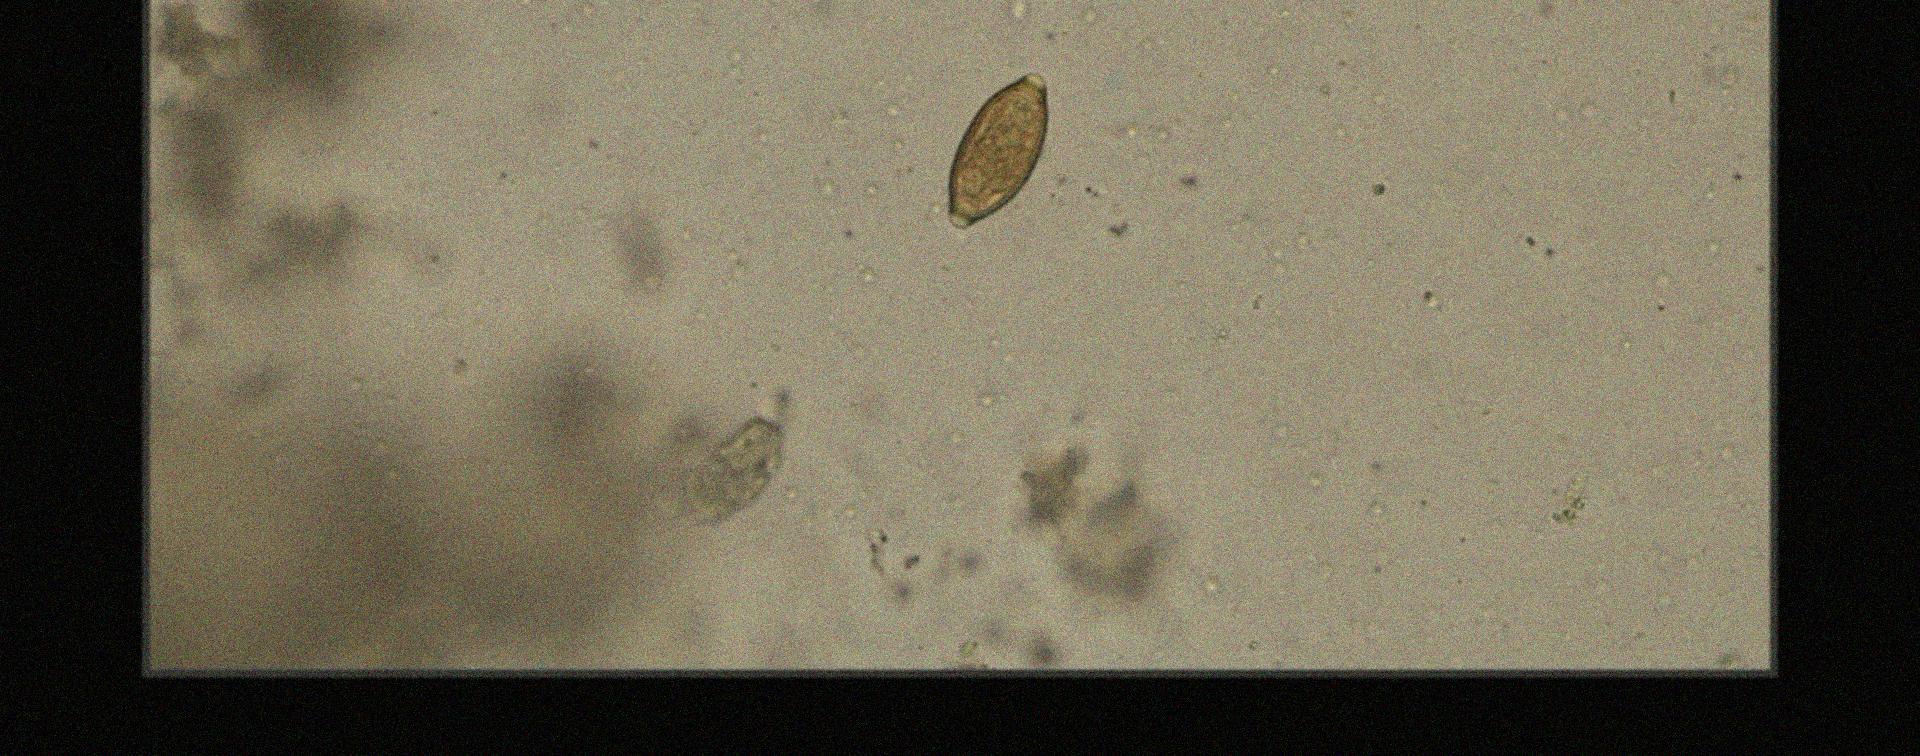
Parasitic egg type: Trichuris trichiura